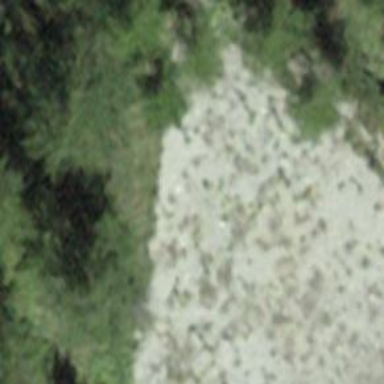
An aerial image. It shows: Unpaved path.